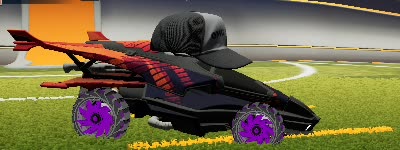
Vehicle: aftershock